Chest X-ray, PA view. Patient: 63 years old, sex M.
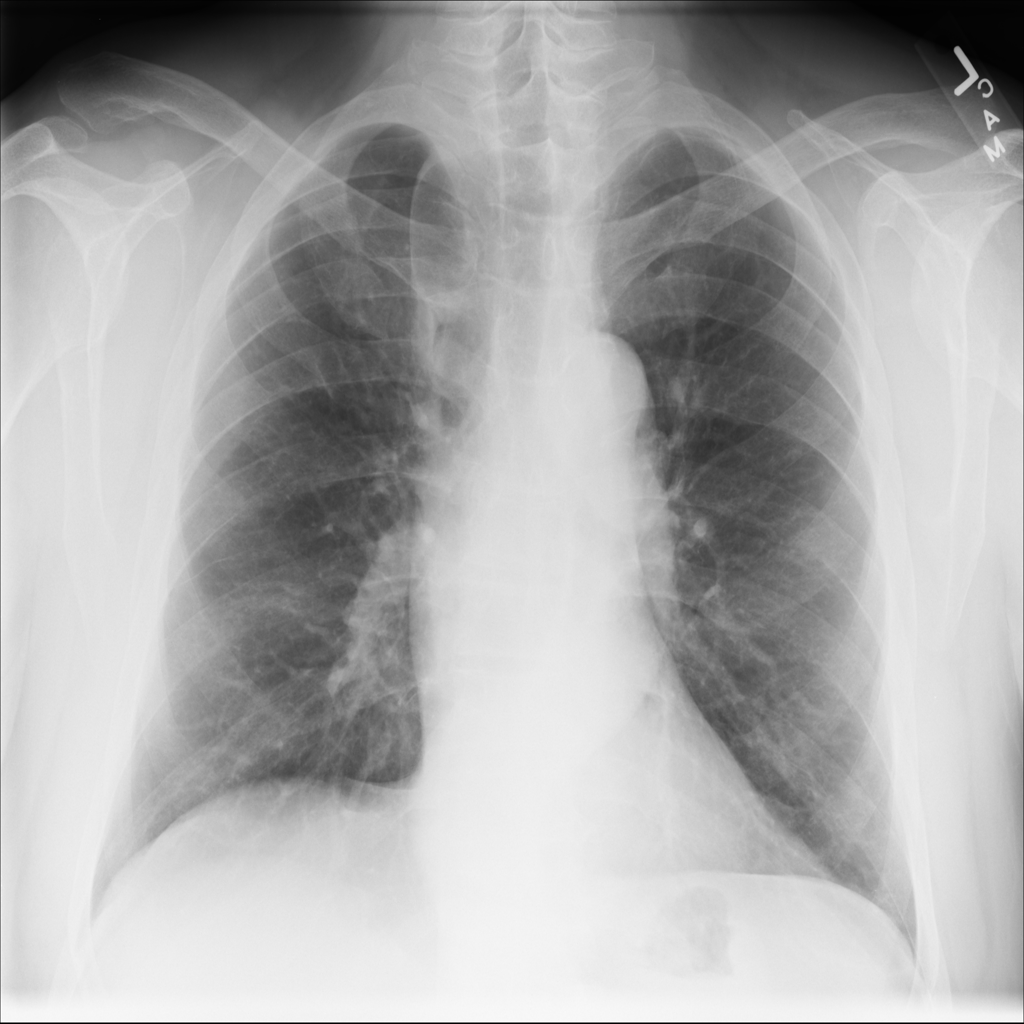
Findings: No Finding